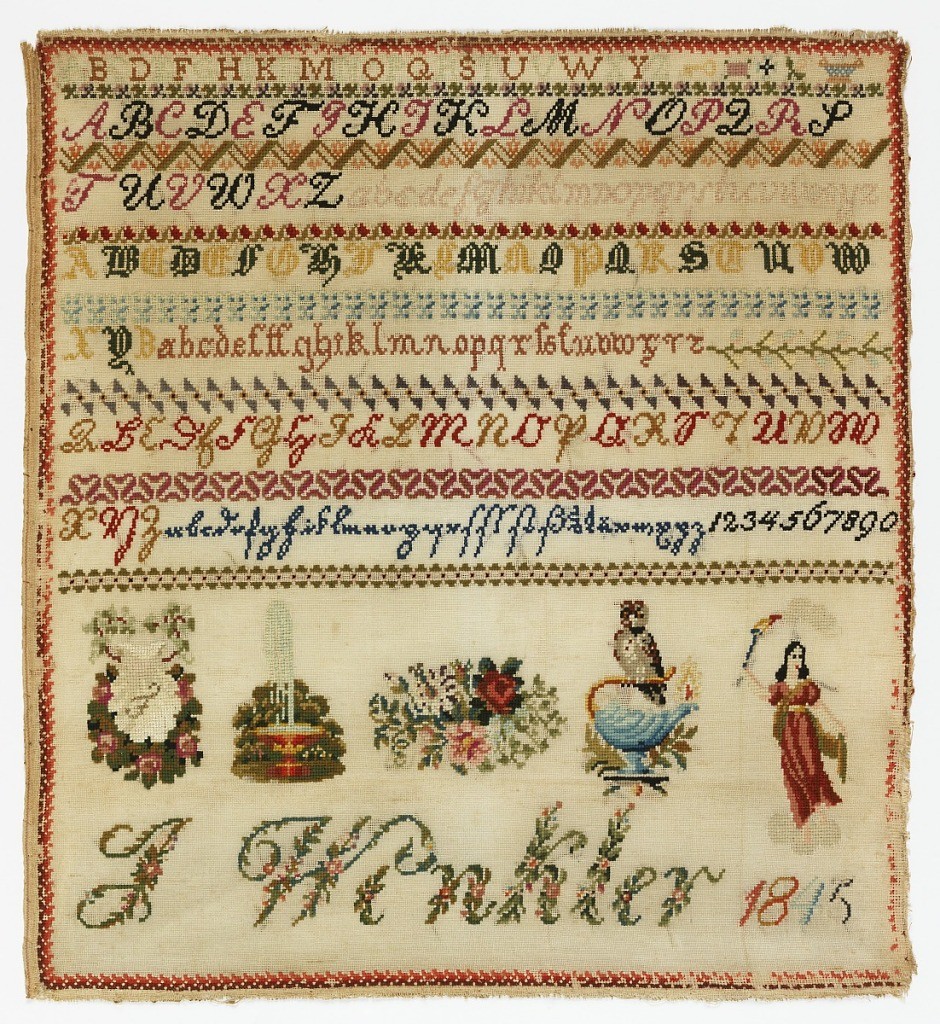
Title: Sampler
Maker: J. Winkler
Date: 1845
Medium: wool and silk embroidery with metal beads on cotton foundation Technique: embroidered on plain weave foundation
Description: Alphabets at top, motifs at bottom.